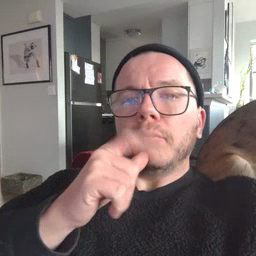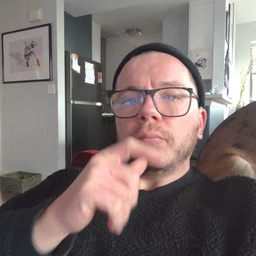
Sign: who